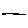
Label: line